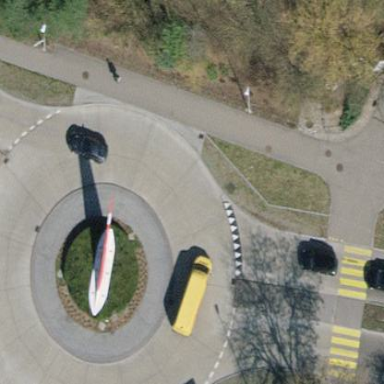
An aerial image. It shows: Secondary road with asphalt surface leading to roundabout.